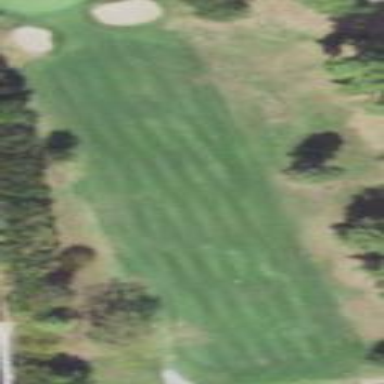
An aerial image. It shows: Grassy area designated as golf fairway.